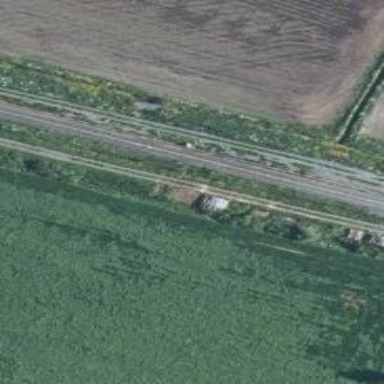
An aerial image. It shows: Railway signal.